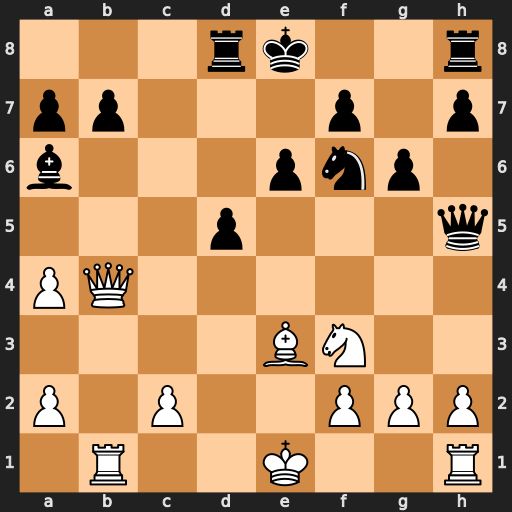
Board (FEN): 3rk2r/pp3p1p/b3pnp1/3p3q/PQ6/4BN2/P1P2PPP/1R2K2R
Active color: w
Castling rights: Kk
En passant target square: -
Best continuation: Bg5 Qg4 Bxf6 Qxb4+ Rxb4